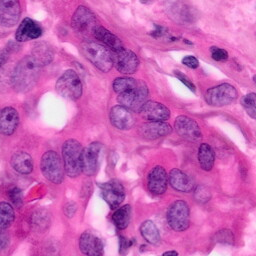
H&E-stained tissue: Pancreatic